Question: I developing an app which has the login screen with username and password. Now I want to let the user login with their account with Gmail, Facebook, Twitter and Linked In. Does anyone have any idea or links that can provide me the description of login with above third party API?

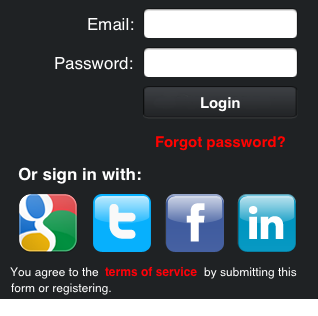
Answer: Generally, the process of authentication with different services goes like this:
- You request an 'AUTH_TOKEN' from the service.- You send this 'AUTH_TOKEN' to your server and either create a new user with all the information that you can possibly get from the service (name, email, location etc.) or you merge it with an existing user if he already exists in the database.- When the user logs in in the future, you'll know whether his 'AUTH_KEY' corresponds to a user in the database or not.
Now for the APIs, for Twitter you can use <URL> directly.